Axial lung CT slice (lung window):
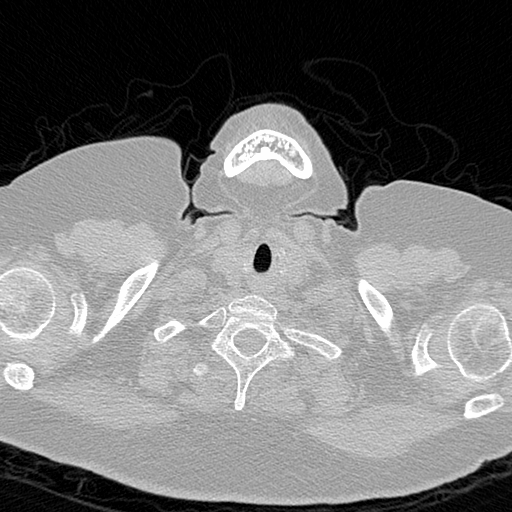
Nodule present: no